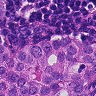
Metastatic tissue present: yes